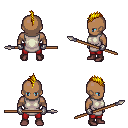
a pixel art fantasy rpg character, male body template, human, dark skin, white tunic, red pants, blonde mohawk hairstyle, metal gloves, maroon shoes, spear, four views (front, back, left, right), 2x2 character sprite sheet, small pixel art, hard edges, no anti-aliasing